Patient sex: M
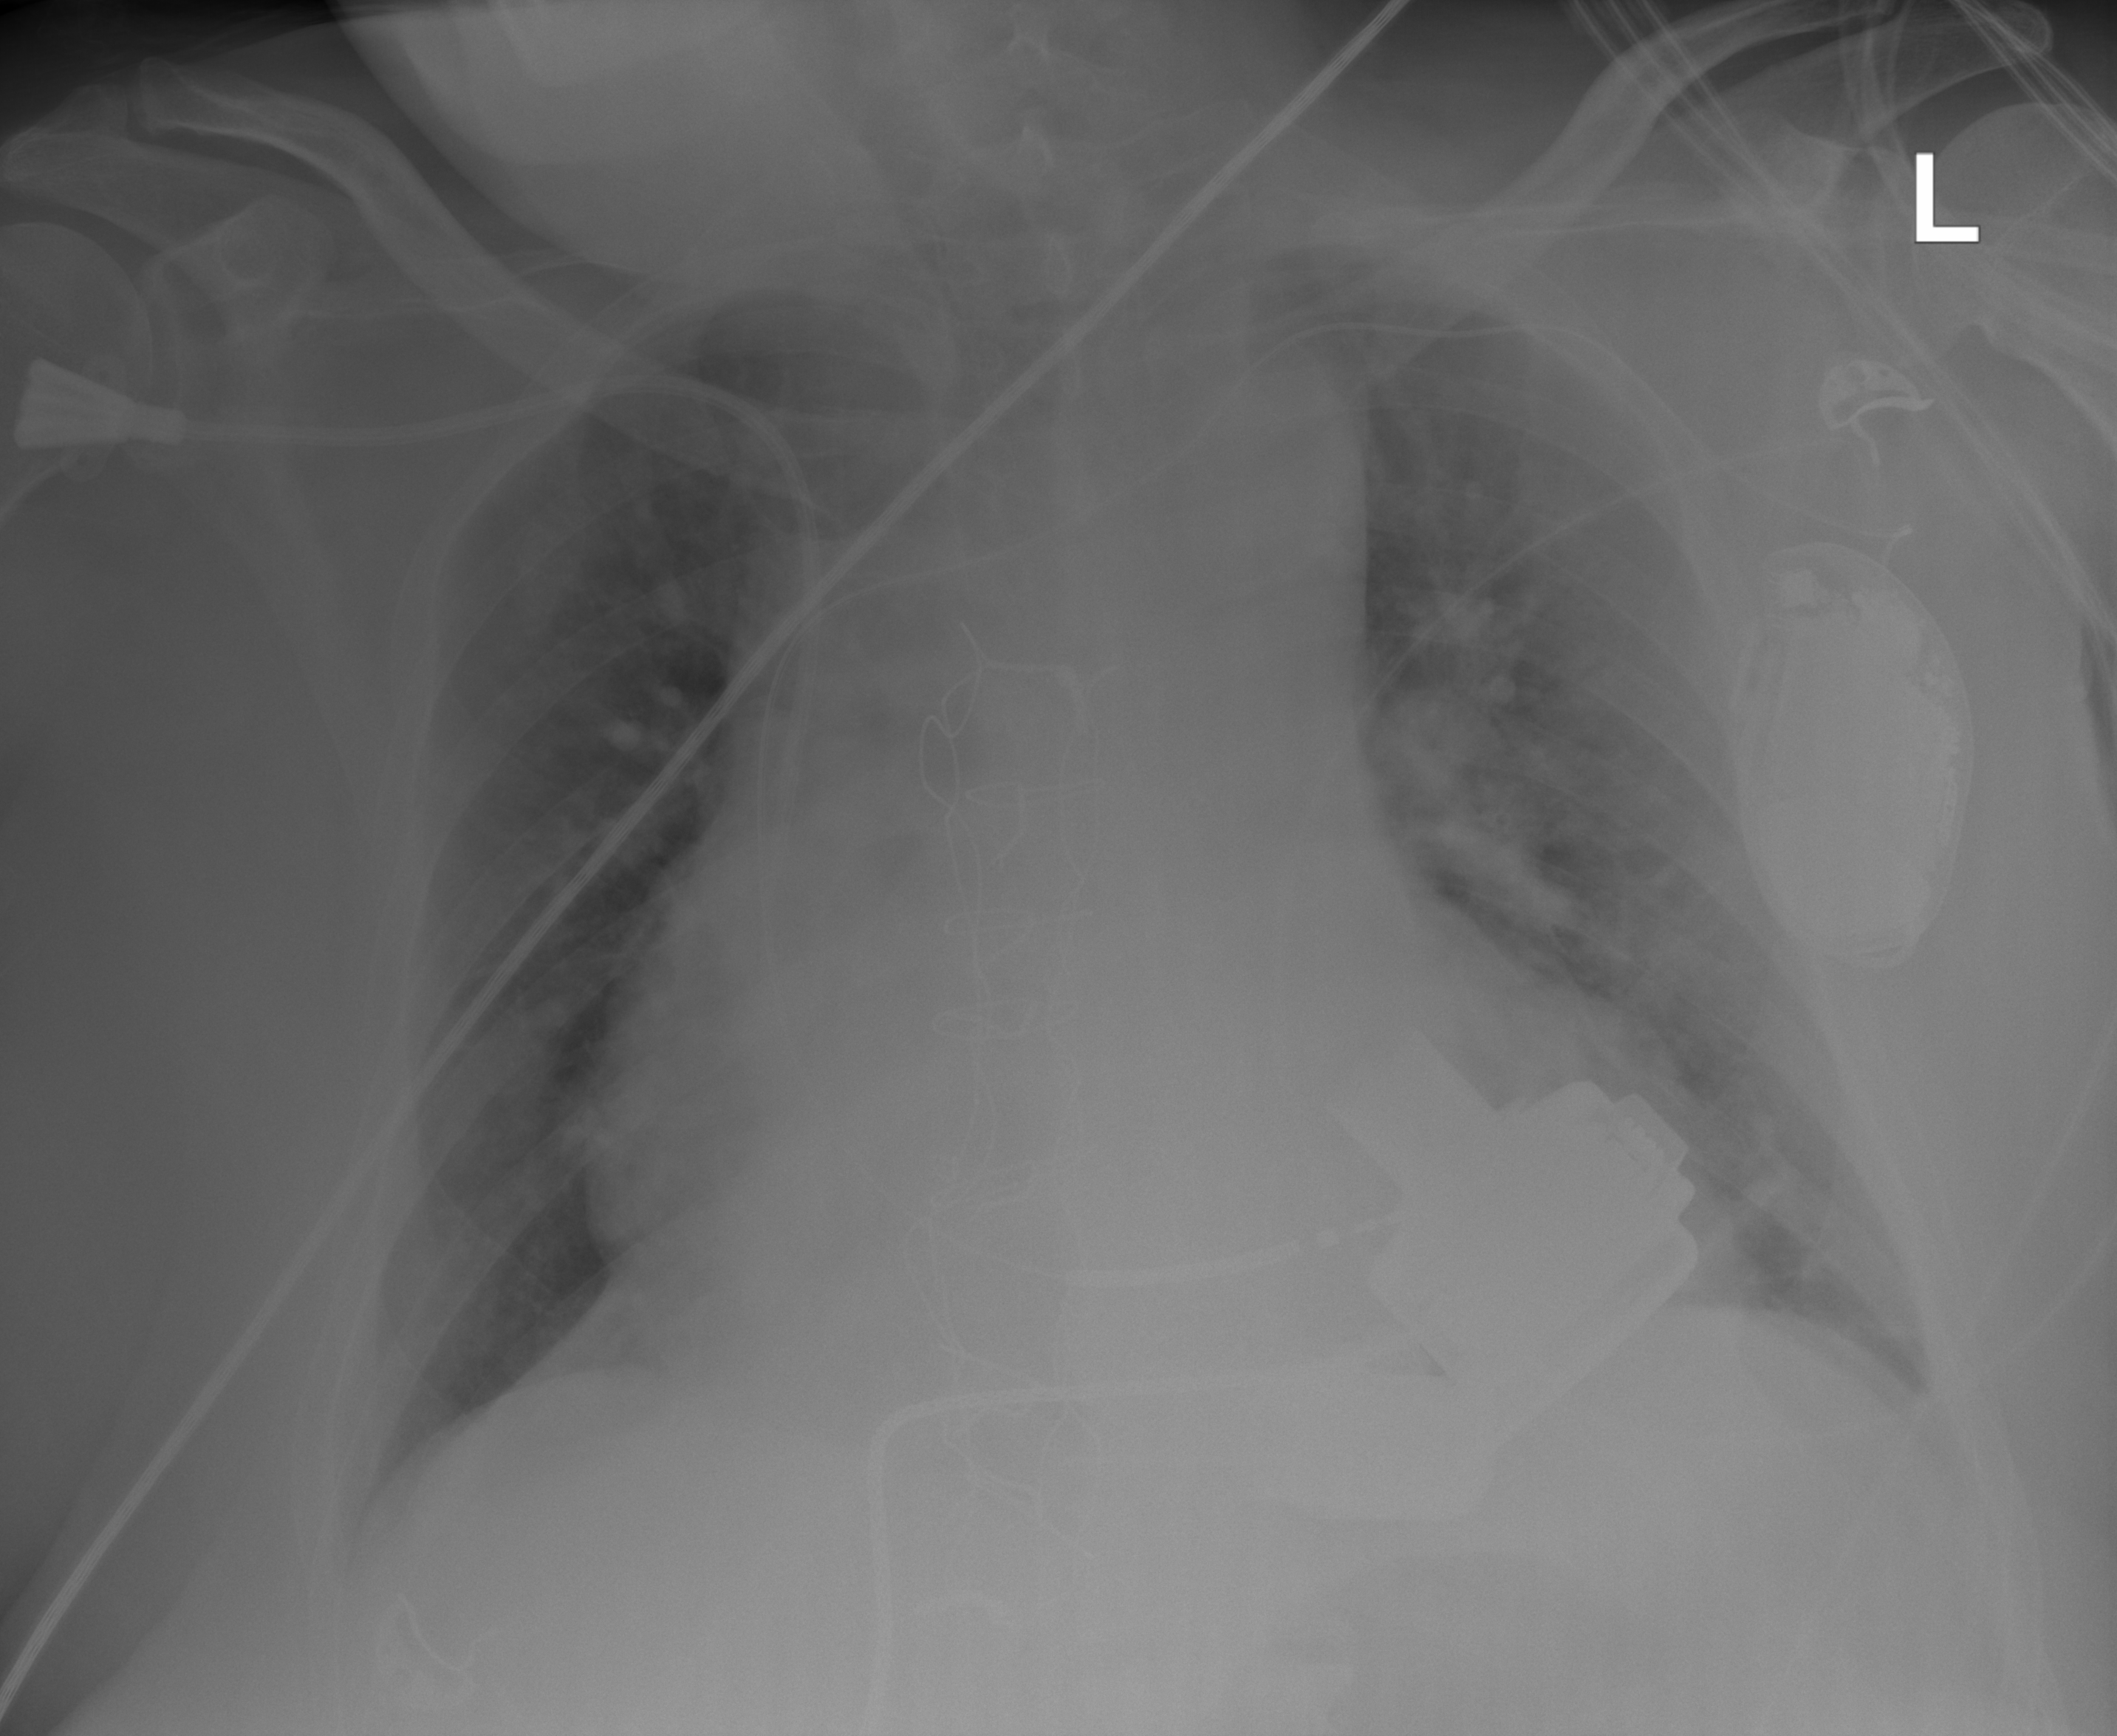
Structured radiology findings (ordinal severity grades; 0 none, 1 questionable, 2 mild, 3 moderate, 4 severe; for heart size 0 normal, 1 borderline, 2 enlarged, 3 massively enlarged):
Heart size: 3
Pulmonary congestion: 2
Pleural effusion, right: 0
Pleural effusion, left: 1
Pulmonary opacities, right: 0
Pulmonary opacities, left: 2
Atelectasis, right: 0
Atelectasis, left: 2